Question: What's the correct way to track mouse position, from Adobe Flash, when someone has:
1. Started a drag within the Flash application (a MOUSE_DOWN event),
2. Dragged the mouse outside the app or even the browser window (a MOUSE_MOVE event), and
3. Released the mouse button (a MOUSE_UP event)?
For example (imagine Stack Overflow is a Flash application):

Within the app, I'm able to track the mouse X and Y positions with a MOUSE_MOVE event listener, but I lose it when it goes outside of the browser...
So, how do I track the position of the mouse no matter where it goes?
For a good example, try <URL>. Try dragging the chart around; it'll still drag around if you move your mouse out of the browser window, and the mouse will be outside of the browser when you release it.
Also, check out <URL> and move outside of the browser window, the scroll bar moves just like a real one would.
I believe both only work because the MOUSE_DOWN event "captures" the mouse, allowing the Flash application to track the position of the mouse even when it is outside of the browser.
How would you be able to keep the event fired like this??
Thanks! ♥️
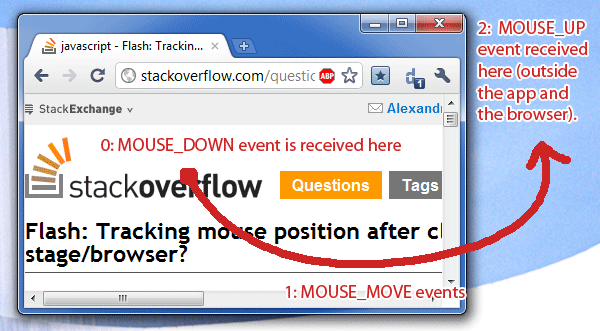
Answer: This is possible using the MouseEvent.MOUSE_MOVE event. Put this code on the first frame of an fla with a Dynamic TextField that has an instance name of "output" on the stage.
'''
import flash.events.MouseEvent;
stage.addEventListener( MouseEvent.MOUSE_DOWN, onMouseDownHandler );
stage.addEventListener( MouseEvent.MOUSE_UP, onMouseUpHandler );
function onMouseDownHandler ( evt : MouseEvent ) : void
{
outputText( "Mouse Down" );
stage.addEventListener( MouseEvent.MOUSE_MOVE, onMouseMoveHandler );
}
function onMouseUpHandler ( evt : MouseEvent ) : void
{
outputText( "Mouse Up" );
stage.removeEventListener( MouseEvent.MOUSE_MOVE, onMouseMoveHandler );
}
function onMouseMoveHandler ( evt : MouseEvent ) : void
{
outputText( "Mouse move" );
outputText( "Mouse Y: " + mouseY );
outputText( "Mouse X: " + mouseX );
}
function outputText ( outputString : String ) : void
{
output.appendText( "
" + outputString );
}
'''
Click and drag the mouse off screen and you will see that move events are fired and you can get the x and y pos of the mouse. I tested this in a standalone swf and in the browser.